Question: I'm trying to find a way to change the tint colour for inactive images on a UITabBar - here is an image of my current progress

I'm trying to change the colour of the gray image to, currently, any other colour, without any luck. Here is the code I am using:
'''
[[UITabBar appearance] setSelectedImageTintColor:[UIColor whiteColor]];
[[UITabBar appearance] setTintColor:[UIColor whiteColor]];
'''
I've been searching on Google for some way to make this work but am having no luck. Any help is greatly appreciated.
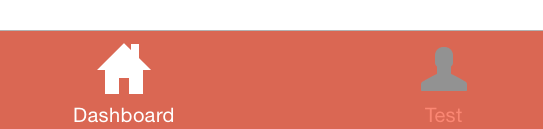
Answer: If your are trying to achieve displaying of the actual image at the UITabBar then use the following code:
'tabBarItem.image = [tabImage imageWithRenderingMode:UIImageRenderingModeAlwaysOriginal];'
and if you want to display image in original condition for the selected then use the following :
'tabBarItem.selectedImage = [tabImage imageWithRenderingMode:UIImageRenderingModeAlwaysOriginal];'
these two are alternative to the deprecated methods 'setFinishedSelectedImage:' and 'withFinishedUnselectedImage:'